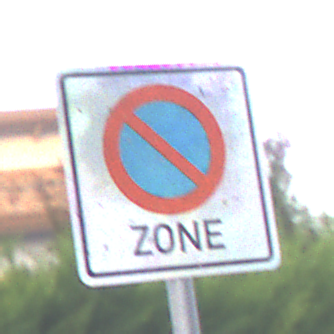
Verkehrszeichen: BeginnEingeschraenktesHalteverbotZone
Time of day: SunriseSunset
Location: Outdoor (Urban)
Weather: Clear
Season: NotSpecified
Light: Natural